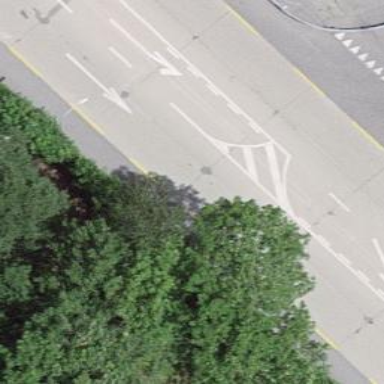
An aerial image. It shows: Primary link highway with asphalt surface.